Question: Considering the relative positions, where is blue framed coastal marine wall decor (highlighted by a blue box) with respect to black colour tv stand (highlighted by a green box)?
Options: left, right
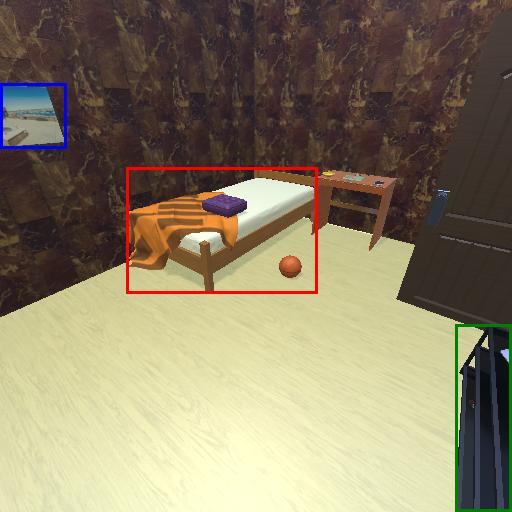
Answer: left